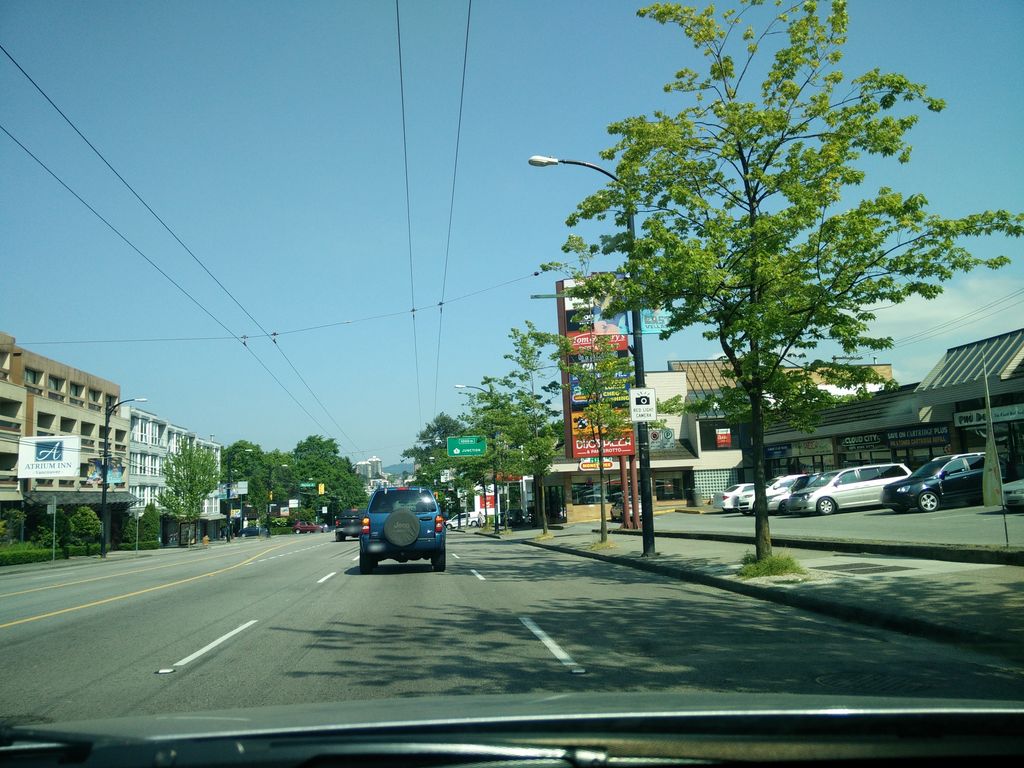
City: vancouver